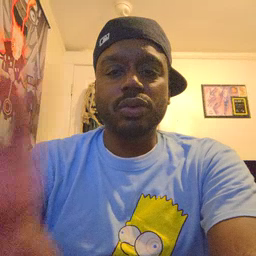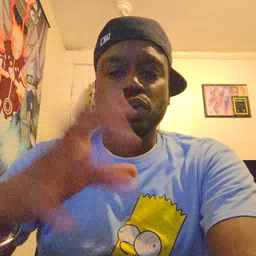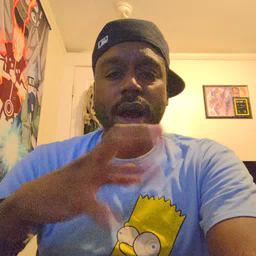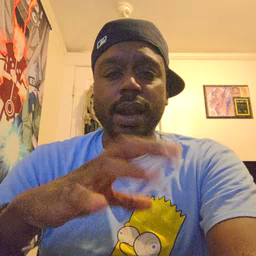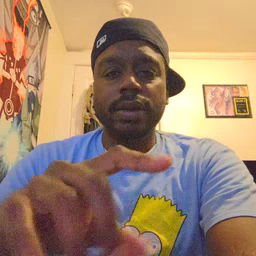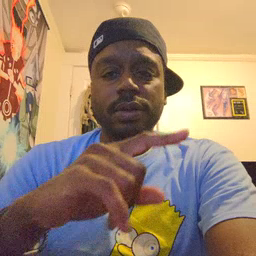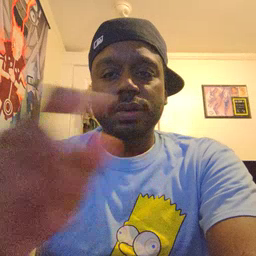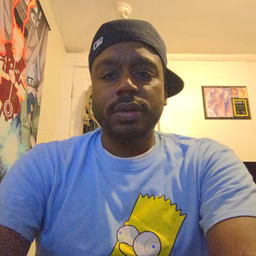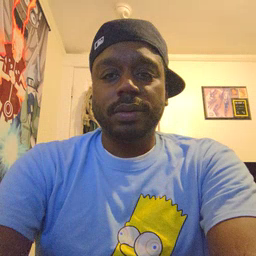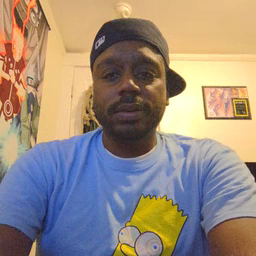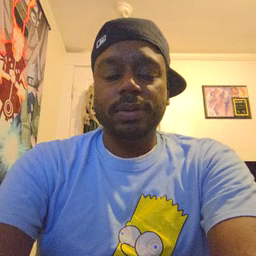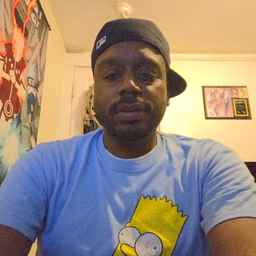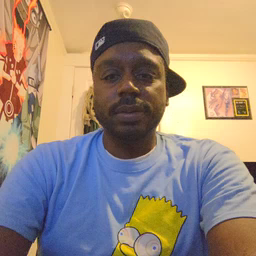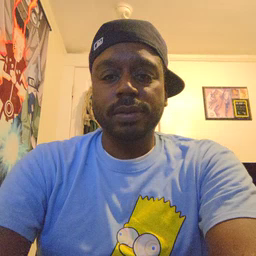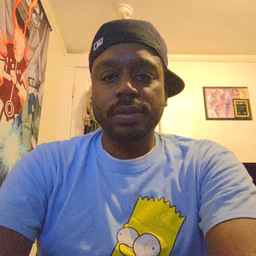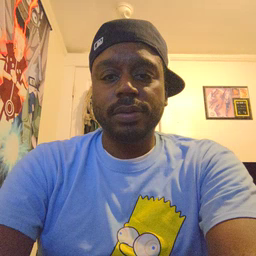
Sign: dryer